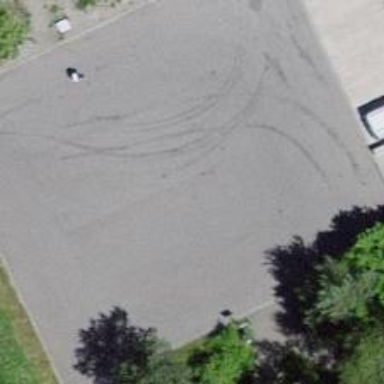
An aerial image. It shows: Turning circle on the road.